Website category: university
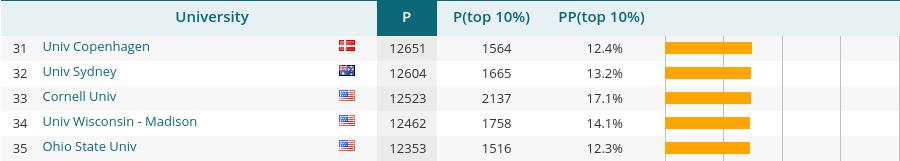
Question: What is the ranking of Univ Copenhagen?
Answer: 31

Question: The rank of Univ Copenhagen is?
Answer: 31

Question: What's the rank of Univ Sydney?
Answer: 32

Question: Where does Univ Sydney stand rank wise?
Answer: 32

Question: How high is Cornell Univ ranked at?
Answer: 33

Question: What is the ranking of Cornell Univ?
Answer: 33

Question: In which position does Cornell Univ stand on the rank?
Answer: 33

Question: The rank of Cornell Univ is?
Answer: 33

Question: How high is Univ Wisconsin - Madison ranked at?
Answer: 34

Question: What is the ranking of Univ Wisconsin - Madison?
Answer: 34

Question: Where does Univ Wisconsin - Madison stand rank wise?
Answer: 34

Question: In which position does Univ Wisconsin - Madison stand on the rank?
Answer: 34

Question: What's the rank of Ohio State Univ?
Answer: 35

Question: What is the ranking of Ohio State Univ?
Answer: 35

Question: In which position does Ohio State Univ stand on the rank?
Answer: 35

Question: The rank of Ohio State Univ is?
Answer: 35

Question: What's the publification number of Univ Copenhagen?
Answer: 12651

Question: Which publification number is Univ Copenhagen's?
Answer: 12651

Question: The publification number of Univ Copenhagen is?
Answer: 12651

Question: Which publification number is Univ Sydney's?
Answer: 12604

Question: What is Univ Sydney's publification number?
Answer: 12604

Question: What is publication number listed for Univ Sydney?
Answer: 12604

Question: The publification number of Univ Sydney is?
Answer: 12604

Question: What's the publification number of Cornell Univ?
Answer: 12523

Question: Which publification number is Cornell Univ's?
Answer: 12523

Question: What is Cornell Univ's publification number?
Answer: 12523

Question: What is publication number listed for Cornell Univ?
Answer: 12523

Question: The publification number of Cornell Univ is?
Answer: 12523

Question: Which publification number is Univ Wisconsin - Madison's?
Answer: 12462

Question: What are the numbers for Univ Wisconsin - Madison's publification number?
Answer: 12462

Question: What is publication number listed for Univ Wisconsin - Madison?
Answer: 12462

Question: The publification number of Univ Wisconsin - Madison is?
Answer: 12462

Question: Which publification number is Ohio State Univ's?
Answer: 12353

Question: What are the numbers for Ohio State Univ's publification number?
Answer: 12353

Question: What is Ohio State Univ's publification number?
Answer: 12353

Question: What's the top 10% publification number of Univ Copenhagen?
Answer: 1564

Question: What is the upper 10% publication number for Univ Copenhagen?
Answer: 1564

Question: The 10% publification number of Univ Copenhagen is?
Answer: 1564

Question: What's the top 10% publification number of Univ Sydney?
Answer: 1665

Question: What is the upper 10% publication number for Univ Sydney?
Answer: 1665

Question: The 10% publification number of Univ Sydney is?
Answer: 1665

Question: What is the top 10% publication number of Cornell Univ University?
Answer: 2137

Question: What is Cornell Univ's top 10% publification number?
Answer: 2137

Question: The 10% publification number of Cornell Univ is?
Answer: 2137

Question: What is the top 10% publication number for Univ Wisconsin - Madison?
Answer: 1758

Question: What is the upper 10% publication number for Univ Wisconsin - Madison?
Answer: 1758

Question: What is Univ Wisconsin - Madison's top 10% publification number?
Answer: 1758

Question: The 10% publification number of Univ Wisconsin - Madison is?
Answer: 1758

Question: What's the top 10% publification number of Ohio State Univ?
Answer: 1516

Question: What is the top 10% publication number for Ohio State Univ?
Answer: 1516

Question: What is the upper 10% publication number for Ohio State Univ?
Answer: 1516

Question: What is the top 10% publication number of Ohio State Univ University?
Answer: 1516

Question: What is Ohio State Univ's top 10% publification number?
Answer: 1516

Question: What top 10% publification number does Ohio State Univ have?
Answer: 1516

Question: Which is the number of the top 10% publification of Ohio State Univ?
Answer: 1516

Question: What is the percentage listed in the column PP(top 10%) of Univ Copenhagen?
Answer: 12.4%

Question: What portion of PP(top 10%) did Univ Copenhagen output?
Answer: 12.4%

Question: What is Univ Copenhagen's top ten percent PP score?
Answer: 12.4%

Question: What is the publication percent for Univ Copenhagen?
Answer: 12.4%

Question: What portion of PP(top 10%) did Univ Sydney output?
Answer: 13.2%

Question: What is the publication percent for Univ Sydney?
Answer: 13.2%

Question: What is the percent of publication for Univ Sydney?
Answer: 13.2%

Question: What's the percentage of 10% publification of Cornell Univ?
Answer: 17.1%

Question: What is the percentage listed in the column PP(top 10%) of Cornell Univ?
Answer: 17.1%